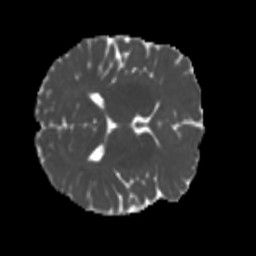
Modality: MD
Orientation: axial
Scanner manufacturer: siemens
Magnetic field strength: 3 T
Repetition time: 4 s
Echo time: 0.0594 s